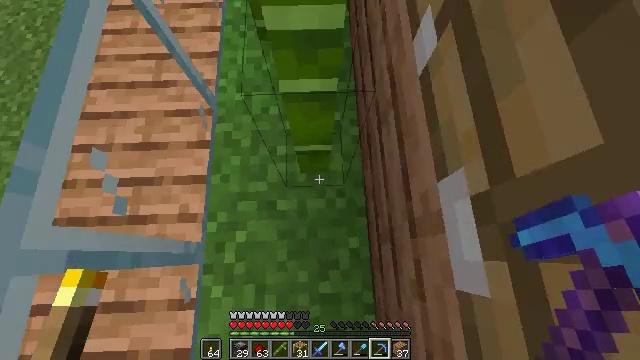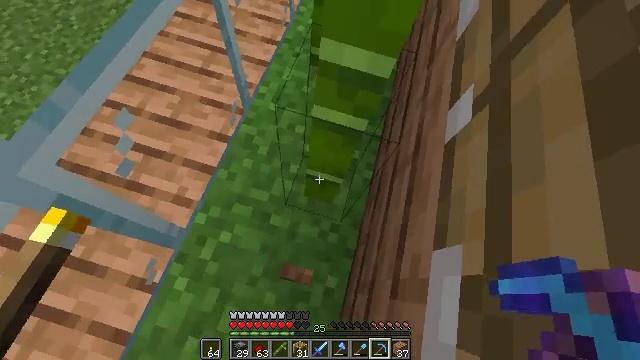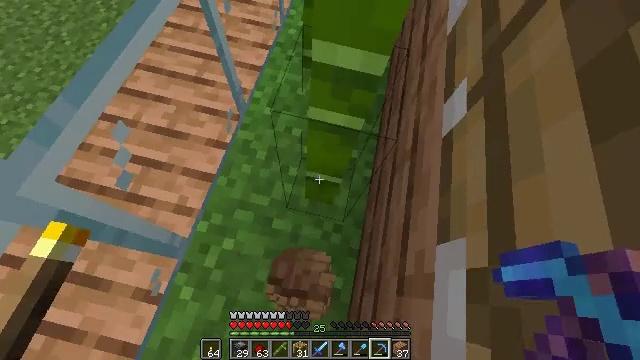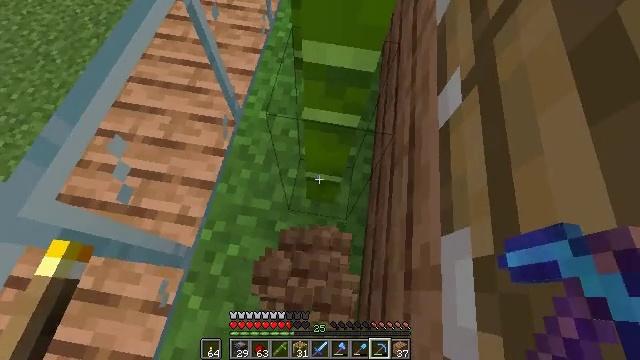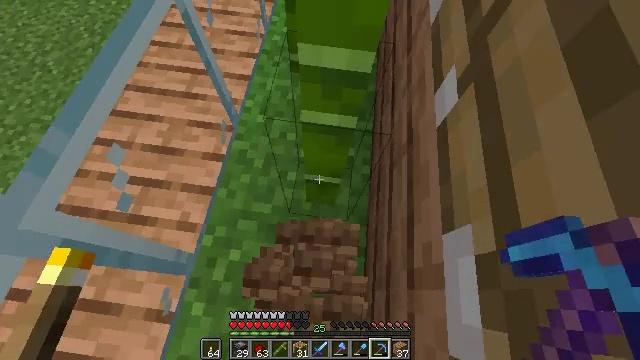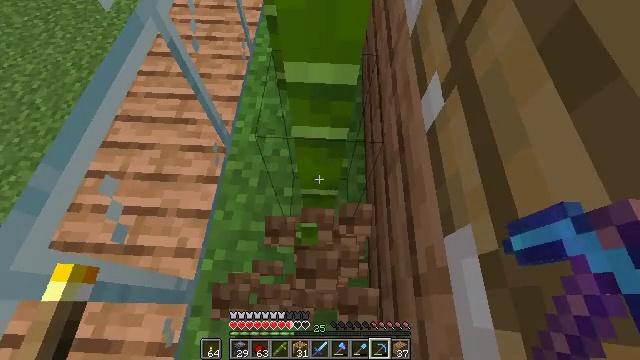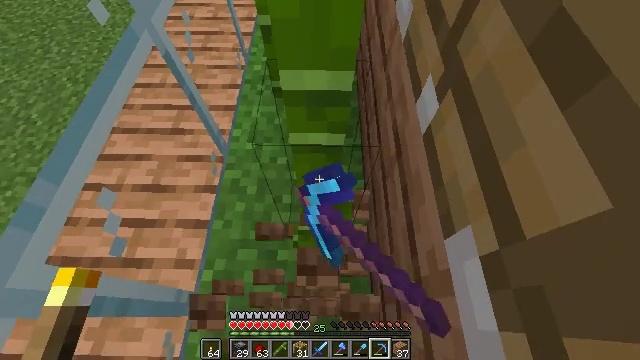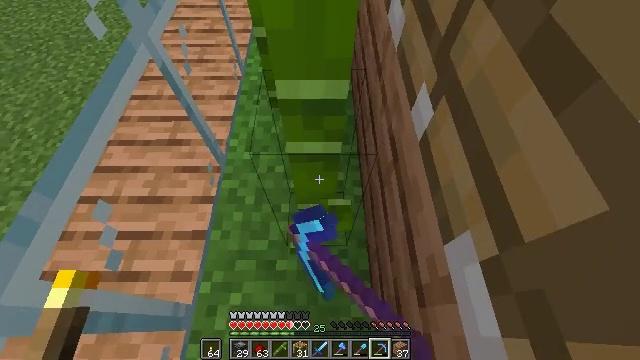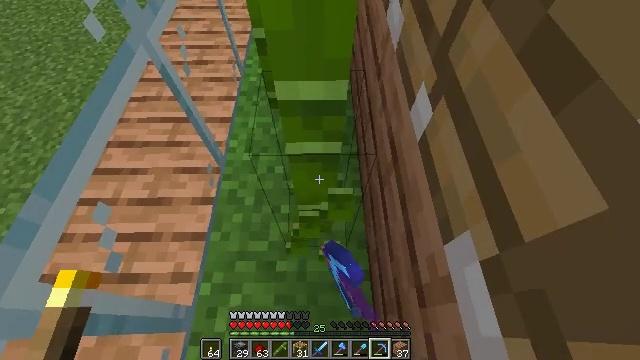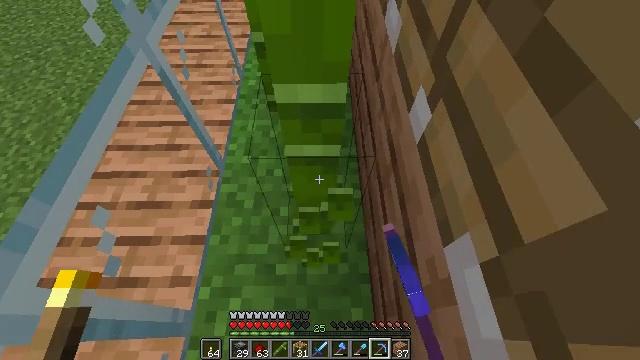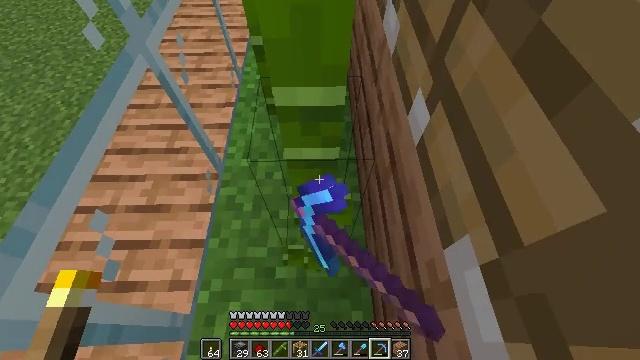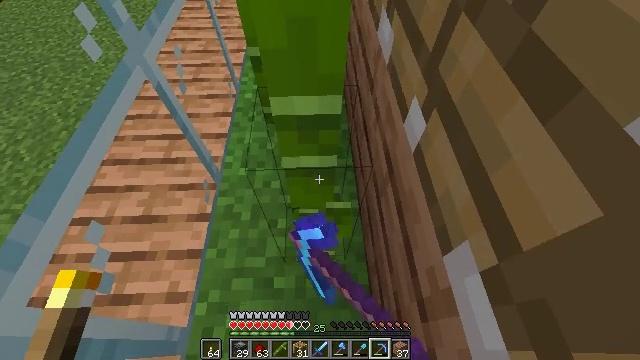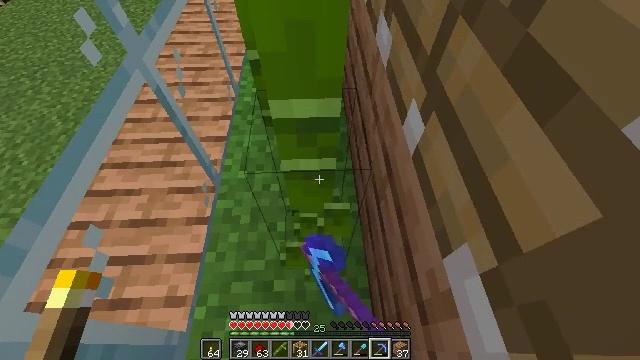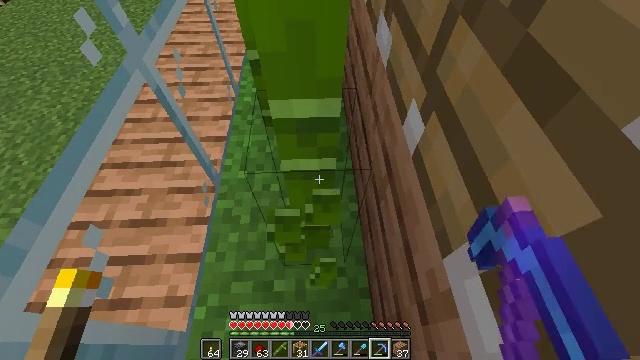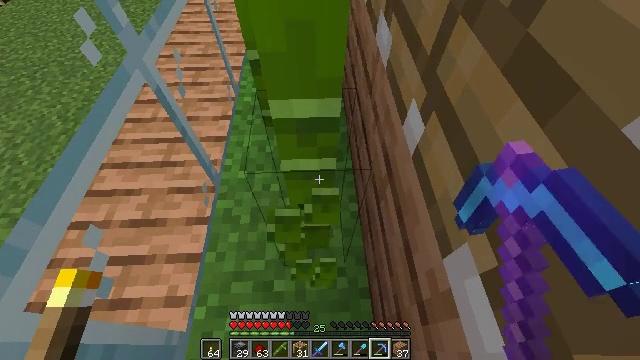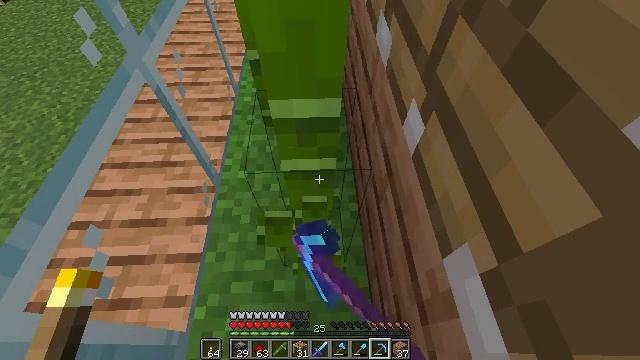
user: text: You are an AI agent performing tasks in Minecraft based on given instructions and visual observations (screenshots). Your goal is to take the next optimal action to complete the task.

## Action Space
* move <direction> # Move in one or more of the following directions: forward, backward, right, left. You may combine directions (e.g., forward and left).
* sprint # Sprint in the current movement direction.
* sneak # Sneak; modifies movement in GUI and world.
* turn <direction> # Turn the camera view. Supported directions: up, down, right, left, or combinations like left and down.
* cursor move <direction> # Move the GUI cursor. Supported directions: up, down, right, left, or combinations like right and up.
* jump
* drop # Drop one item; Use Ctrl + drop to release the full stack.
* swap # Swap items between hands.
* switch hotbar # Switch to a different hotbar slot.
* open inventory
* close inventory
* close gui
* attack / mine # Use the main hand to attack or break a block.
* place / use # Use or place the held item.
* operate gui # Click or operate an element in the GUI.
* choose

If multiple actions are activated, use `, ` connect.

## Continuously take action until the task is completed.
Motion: motion action
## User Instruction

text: Mine bamboo with your hand.
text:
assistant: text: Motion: turn left and up
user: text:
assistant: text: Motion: no_op
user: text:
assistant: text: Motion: no_op
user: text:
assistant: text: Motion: no_op
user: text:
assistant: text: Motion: turn right and up, attack / mine
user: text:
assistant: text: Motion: turn up, attack / mine
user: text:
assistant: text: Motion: turn right and up, attack / mine
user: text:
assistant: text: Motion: attack / mine
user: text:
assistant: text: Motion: attack / mine
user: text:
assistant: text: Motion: attack / mine
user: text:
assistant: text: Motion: turn up, attack / mine
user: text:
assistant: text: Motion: attack / mine
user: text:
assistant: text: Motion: attack / mine
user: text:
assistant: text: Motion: attack / mine
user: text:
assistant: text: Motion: attack / mine
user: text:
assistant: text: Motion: attack / mine
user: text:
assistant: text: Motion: attack / mine
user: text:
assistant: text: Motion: attack / mine
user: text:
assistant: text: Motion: attack / mine
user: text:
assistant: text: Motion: attack / mine
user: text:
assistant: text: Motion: attack / mine
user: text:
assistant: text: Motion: attack / mine
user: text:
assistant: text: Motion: attack / mine
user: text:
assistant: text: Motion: no_op
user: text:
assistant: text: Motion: no_op
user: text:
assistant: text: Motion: no_op
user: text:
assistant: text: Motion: no_op
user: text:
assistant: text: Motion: no_op
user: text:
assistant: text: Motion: no_op
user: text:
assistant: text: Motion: no_op